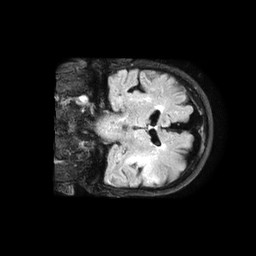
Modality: FLAIR
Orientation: coronal
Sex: female
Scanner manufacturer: philips
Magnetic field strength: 1.5 T
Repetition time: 6 s
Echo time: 0.1029 s